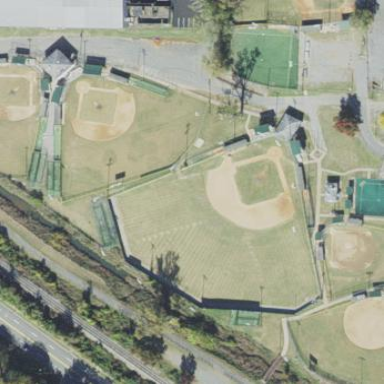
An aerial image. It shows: Sports centre specializing in baseball on leisure land.